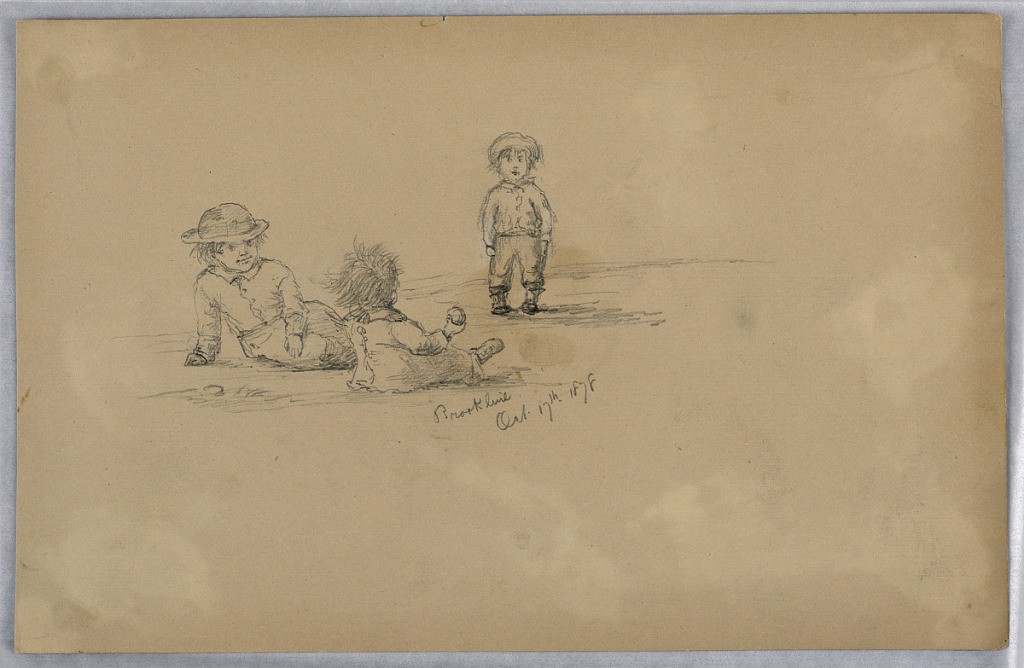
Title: Sketch of Three Children
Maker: Arnold William Brunner, American, 1857–1925
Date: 1878
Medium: Graphite on light brown paper
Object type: Drawing
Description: Three children playing in Brookline. Two are seated, left leans over facing front, right faces standing figure with round object in right hand. Right, standing figure with hat and arms by side.